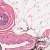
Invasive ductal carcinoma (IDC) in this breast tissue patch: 0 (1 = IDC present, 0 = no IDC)